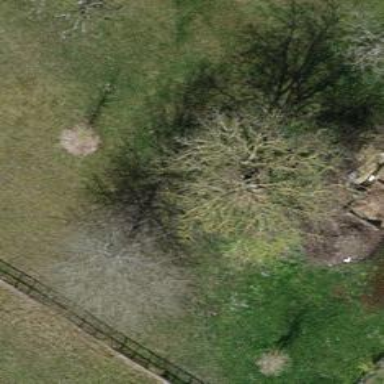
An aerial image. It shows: Deciduous tree with broadleaved leaves.